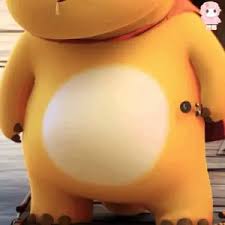
Label: nailong